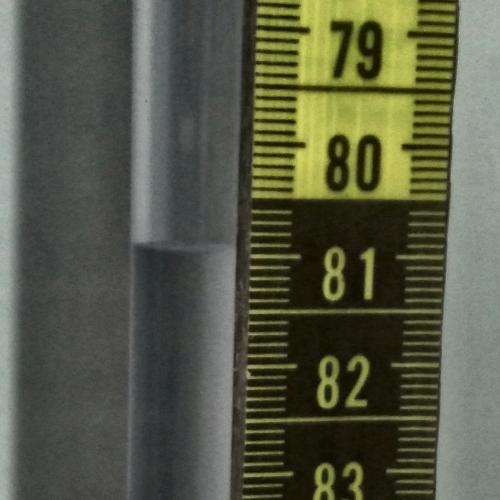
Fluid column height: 80.9 cm